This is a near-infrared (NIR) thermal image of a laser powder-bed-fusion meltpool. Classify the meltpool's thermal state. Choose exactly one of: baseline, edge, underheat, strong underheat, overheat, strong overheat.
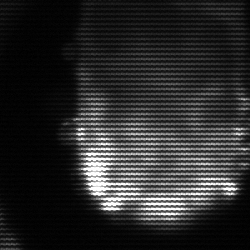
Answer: baseline